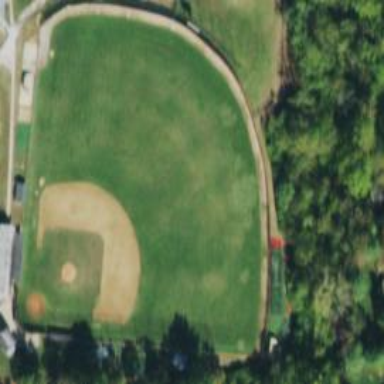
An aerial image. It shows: Baseball pitch for leisure land.